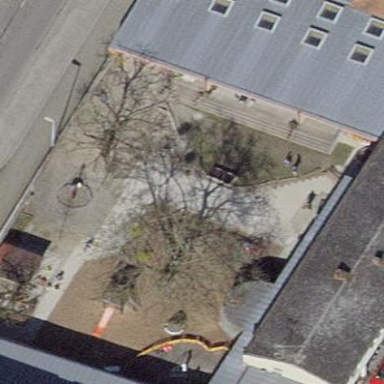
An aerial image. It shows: Kindergarten building.